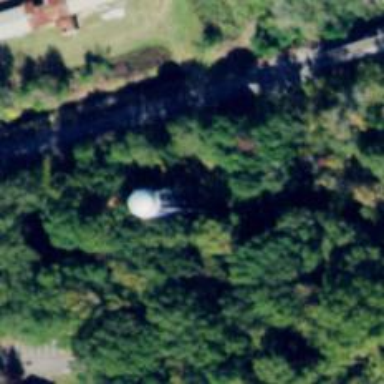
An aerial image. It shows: Water tower that is man-made.